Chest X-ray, PA view. Patient: 53 years old, sex M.
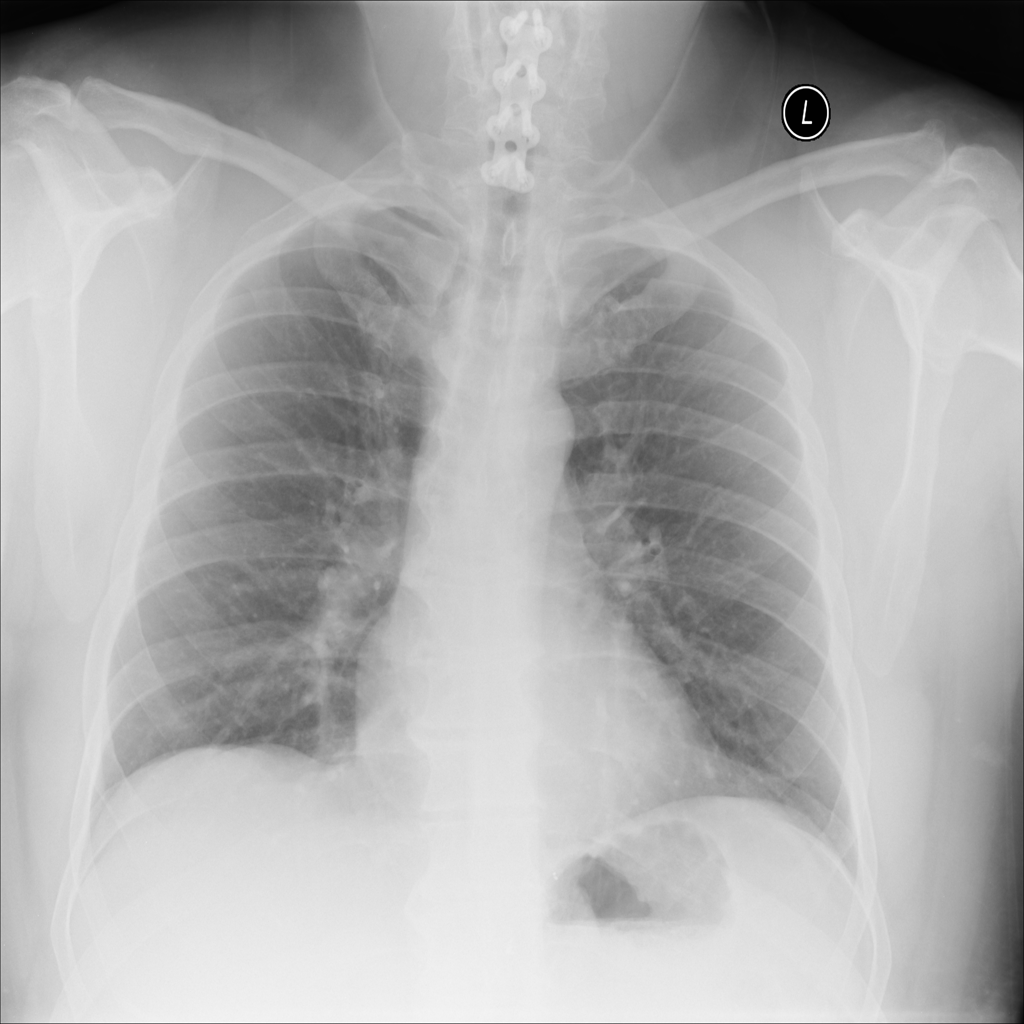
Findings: No Finding